Question: I want to set background to the navigation bar, but only at the one that is rounded by red rectangle. I do not want it on the other two, where says "Menu" and "Titulo Menu".

I use this code in AppDelegate class:
'''
UIImage *navBarImg = [UIImage imageNamed:@"fondo.png"];
[[UINavigationBar appearance] setBackgroundImage:navBarImg
forBarMetrics:UIBarMetricsDefault];
'''
How can I do that? It is possible?
Thanks for any help
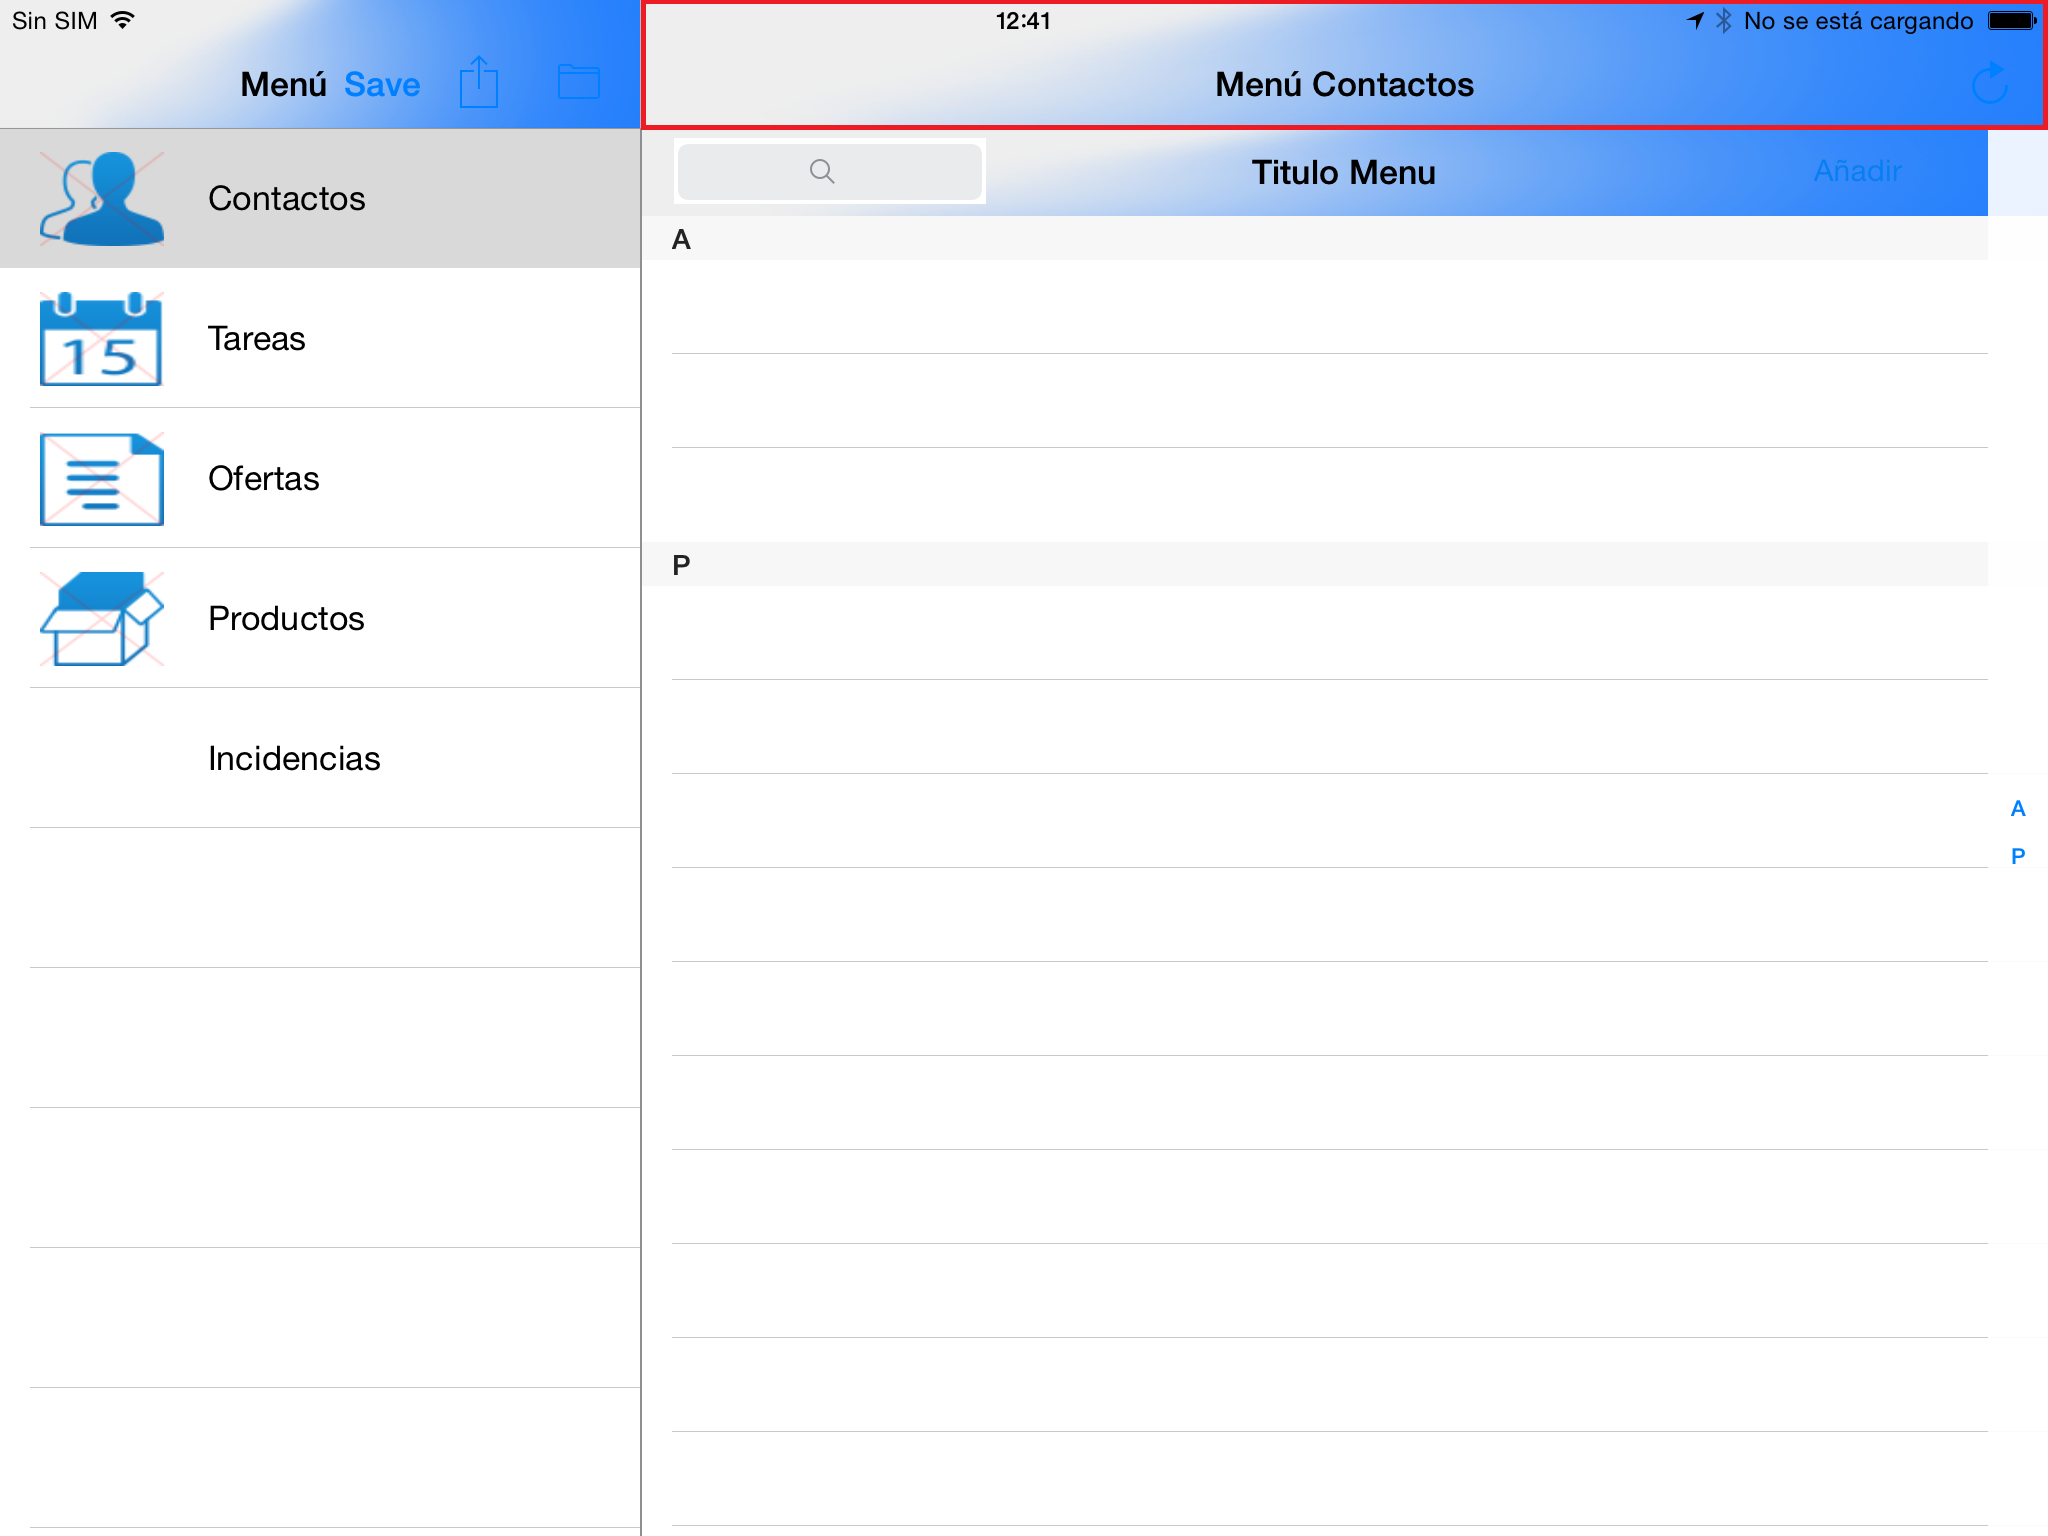
Answer: Do you initalize all of your NavBars in the storyboard? Or by code?
If you added them through the Storyboard, you can just link the red marked UINavBar to some Pointer in the code and just call:
'''
[myNavbar setBackgroundImage:[UIImage imageNamed:navBarImg]
forBarMetrics:UIBarMetricsDefault];
'''
So you don't change the Style of all NavBars, just the one you want.
Hope it works for you!